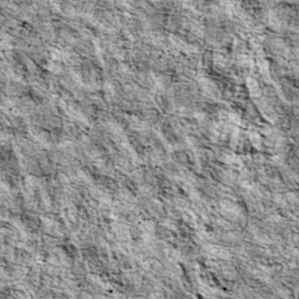
Label: non_frost